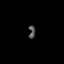
Tissue: lung
Cell type: Epithelial cells
Senescence score: 0.1764
Nuclear area (px): 80
Mean DAPI intensity: 82.525